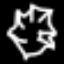
Label: leaf